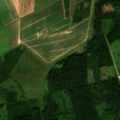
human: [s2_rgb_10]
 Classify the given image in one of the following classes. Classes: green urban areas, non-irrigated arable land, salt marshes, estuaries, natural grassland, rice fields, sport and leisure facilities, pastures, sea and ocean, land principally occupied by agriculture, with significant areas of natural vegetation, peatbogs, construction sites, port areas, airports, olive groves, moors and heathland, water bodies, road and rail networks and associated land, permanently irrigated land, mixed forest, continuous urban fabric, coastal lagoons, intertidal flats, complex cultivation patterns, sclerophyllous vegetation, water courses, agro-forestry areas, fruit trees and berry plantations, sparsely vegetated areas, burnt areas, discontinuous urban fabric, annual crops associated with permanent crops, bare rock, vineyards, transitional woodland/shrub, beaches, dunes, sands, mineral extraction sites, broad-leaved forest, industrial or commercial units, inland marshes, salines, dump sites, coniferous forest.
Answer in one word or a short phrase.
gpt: non-irrigated arable land, coniferous forest, transitional woodland/shrub